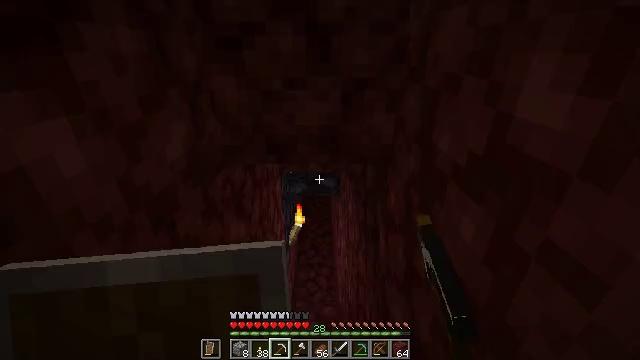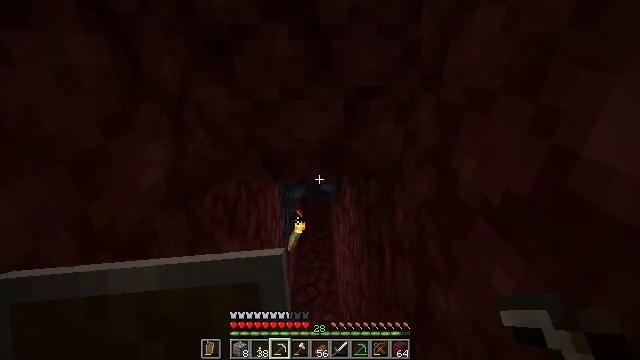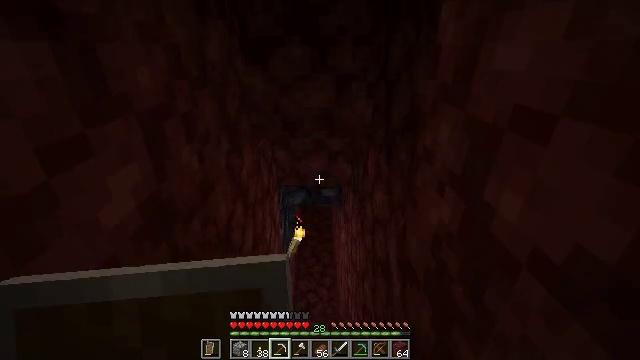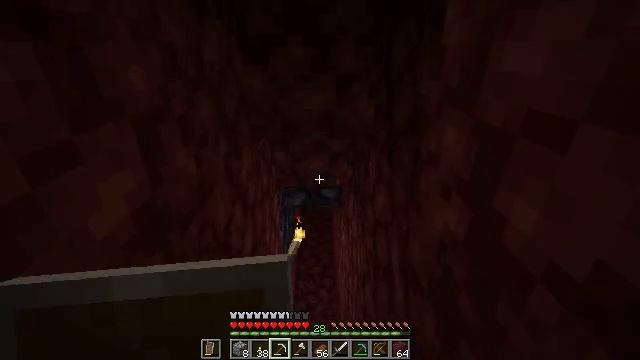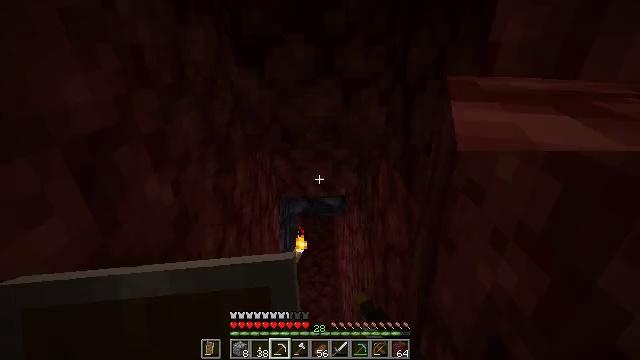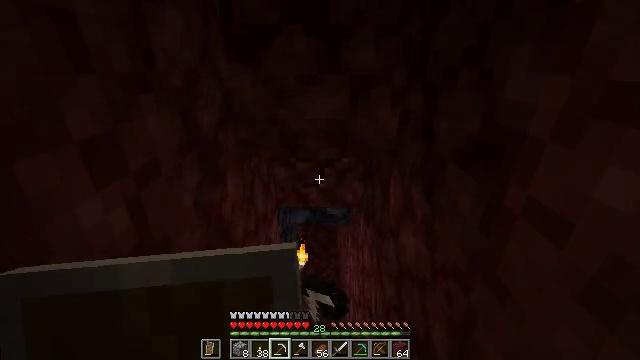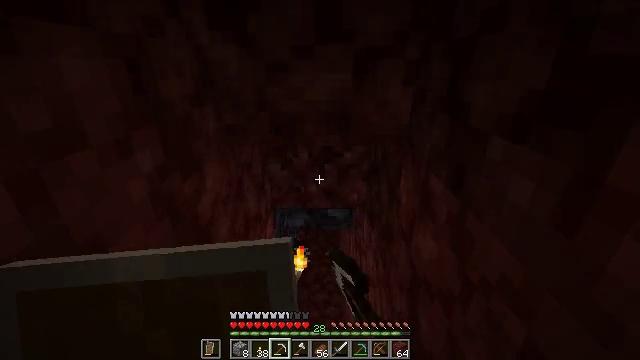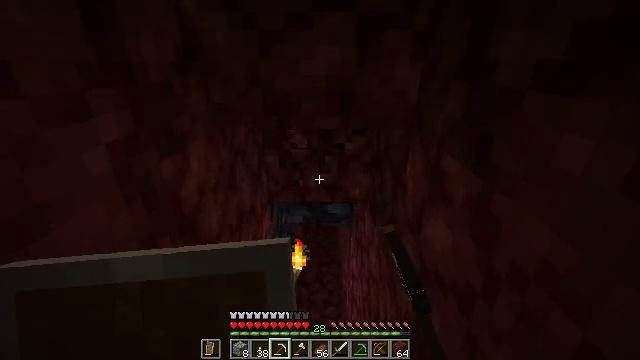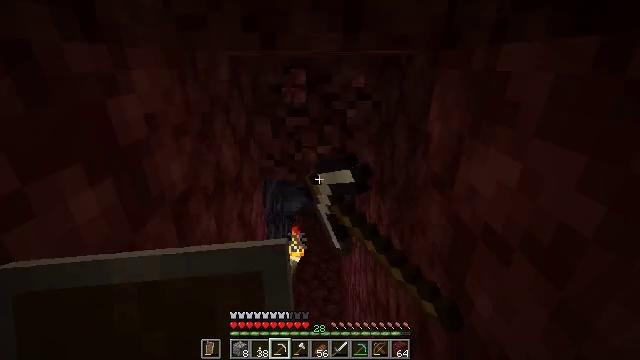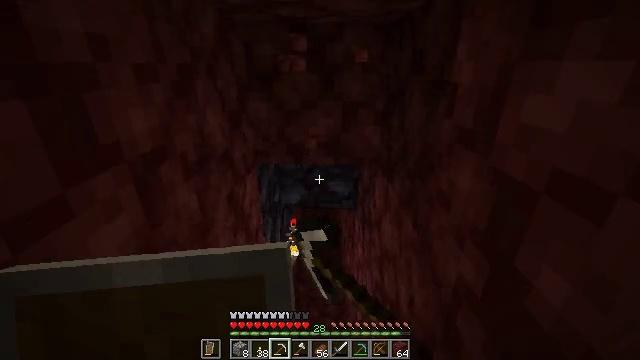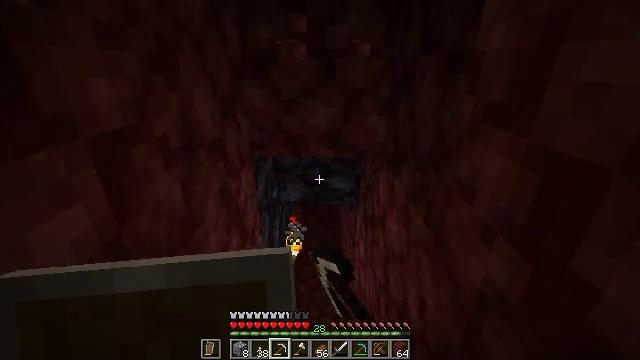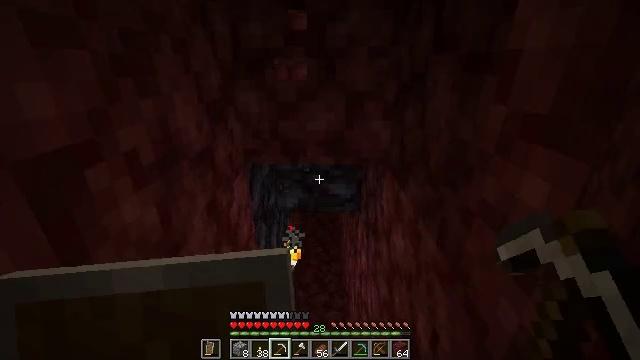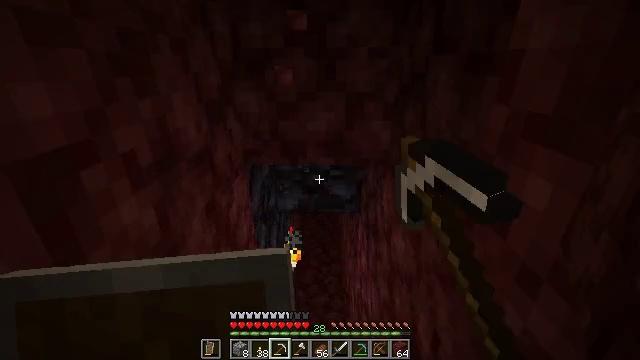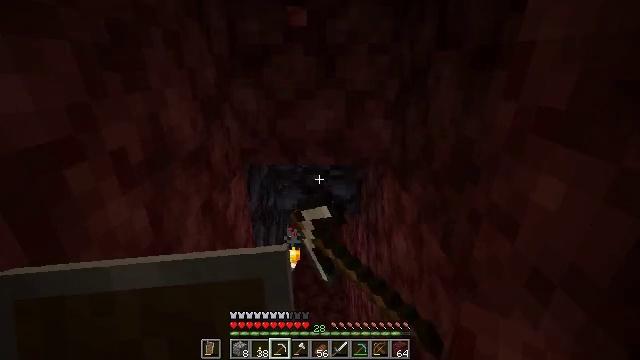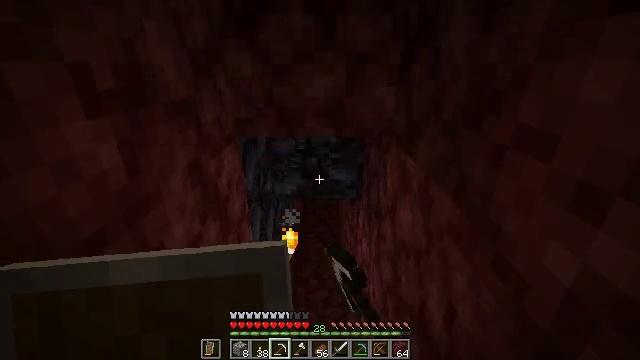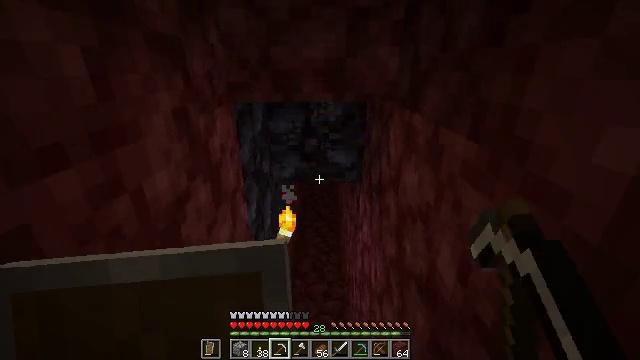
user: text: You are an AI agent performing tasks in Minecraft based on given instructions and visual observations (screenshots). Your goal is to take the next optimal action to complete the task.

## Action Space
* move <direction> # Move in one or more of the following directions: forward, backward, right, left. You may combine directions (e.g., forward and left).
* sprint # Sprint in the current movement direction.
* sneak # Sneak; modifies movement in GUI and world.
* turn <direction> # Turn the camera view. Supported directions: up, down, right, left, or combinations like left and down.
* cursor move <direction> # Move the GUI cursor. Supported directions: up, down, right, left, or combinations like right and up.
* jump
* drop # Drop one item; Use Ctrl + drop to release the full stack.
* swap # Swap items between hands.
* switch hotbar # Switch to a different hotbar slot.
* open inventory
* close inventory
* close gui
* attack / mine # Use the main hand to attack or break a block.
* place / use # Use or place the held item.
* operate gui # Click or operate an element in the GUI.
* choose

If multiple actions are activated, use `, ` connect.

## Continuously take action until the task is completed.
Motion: motion action
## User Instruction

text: Dig up blackstone from the depths.
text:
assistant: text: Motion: move forward, attack / mine
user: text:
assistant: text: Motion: move forward, attack / mine
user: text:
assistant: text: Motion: move forward, attack / mine
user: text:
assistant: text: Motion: move forward, attack / mine
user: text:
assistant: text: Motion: move forward, turn up, attack / mine
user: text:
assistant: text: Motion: move forward, turn up, attack / mine
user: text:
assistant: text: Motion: move forward, attack / mine
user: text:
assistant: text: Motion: move forward, attack / mine
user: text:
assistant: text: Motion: attack / mine
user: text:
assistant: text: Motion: attack / mine
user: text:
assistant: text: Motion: attack / mine
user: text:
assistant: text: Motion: attack / mine
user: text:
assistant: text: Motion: attack / mine
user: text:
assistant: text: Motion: attack / mine
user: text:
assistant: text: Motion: attack / mine
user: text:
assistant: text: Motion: attack / mine
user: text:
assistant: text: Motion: attack / mine
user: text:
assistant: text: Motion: attack / mine
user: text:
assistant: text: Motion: attack / mine
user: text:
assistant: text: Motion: turn up, attack / mine
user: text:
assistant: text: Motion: turn up, attack / mine
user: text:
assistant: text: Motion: turn up, attack / mine
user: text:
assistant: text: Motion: turn up, attack / mine
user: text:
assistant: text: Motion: turn up, attack / mine
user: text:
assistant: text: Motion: turn up, attack / mine
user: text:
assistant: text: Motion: attack / mine
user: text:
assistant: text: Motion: attack / mine
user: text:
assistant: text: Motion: attack / mine
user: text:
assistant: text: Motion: attack / mine
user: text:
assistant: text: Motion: attack / mine